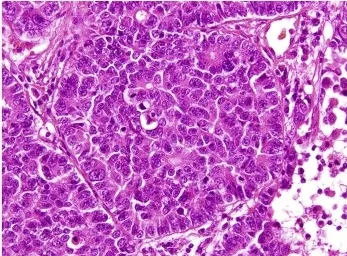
Pathological findings of the lung. A) hematoxylin-eosin staining. Magnification 400x.
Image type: pathology (h&e)